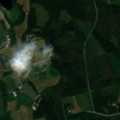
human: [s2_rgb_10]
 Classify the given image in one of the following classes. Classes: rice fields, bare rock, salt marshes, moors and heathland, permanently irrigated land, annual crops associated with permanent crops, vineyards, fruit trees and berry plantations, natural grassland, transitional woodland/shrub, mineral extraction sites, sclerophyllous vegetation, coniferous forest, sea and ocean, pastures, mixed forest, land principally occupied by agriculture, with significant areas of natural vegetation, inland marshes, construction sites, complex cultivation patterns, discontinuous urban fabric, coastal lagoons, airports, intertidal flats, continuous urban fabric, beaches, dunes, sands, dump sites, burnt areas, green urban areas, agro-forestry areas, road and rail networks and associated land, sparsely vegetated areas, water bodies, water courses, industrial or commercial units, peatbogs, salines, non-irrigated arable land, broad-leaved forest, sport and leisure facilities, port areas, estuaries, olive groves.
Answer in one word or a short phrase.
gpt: non-irrigated arable land, coniferous forest, mixed forest, transitional woodland/shrub, water bodies